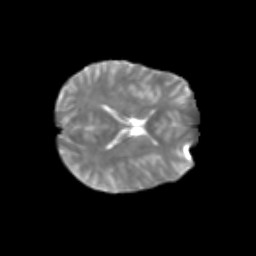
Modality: T2w
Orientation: axial
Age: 29
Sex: male
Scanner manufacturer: siemens
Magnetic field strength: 3 T
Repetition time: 1.8 s
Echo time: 0.07 s